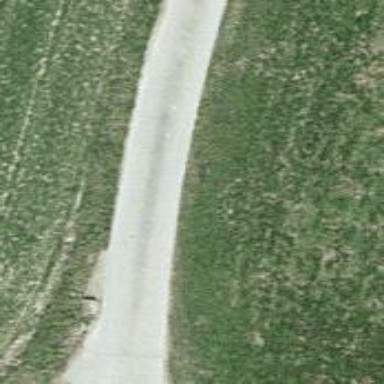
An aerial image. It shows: Track road with grade3 tracktype.